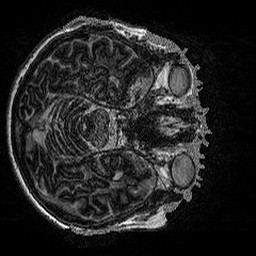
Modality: MP2RAGE
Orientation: axial
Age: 76
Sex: female
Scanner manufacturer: siemens
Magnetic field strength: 3 T
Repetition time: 5 s
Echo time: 0.00298 s